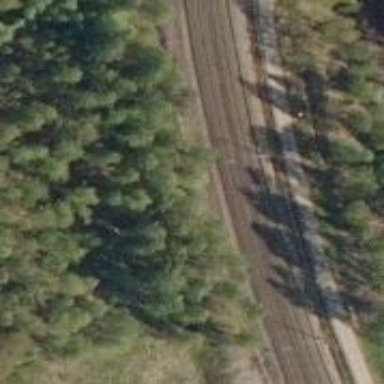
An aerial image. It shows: Railway signal supported by catenary mast.